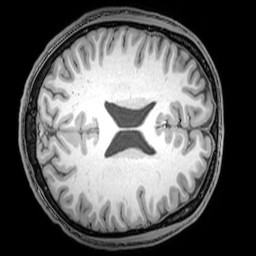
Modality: T1w
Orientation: axial
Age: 22
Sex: male
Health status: healthy
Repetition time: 0.081 s
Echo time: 0.037 s